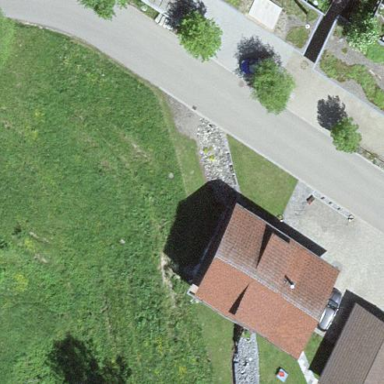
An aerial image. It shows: Gabled building.